Aerial crown-view tile of a tropical tree (Barro Colorado Island, Panama), acquired 20250818:
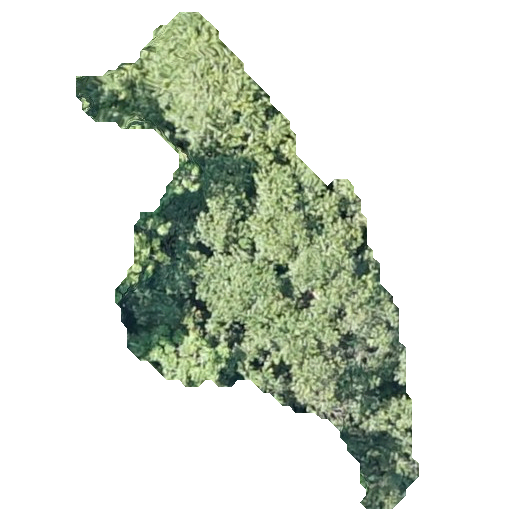
Species: Luehea seemannii
GBIF accepted scientific name: Luehea seemannii
Crown area: 114.891 m²